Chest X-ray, PA view. Patient: 66 years old, sex F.
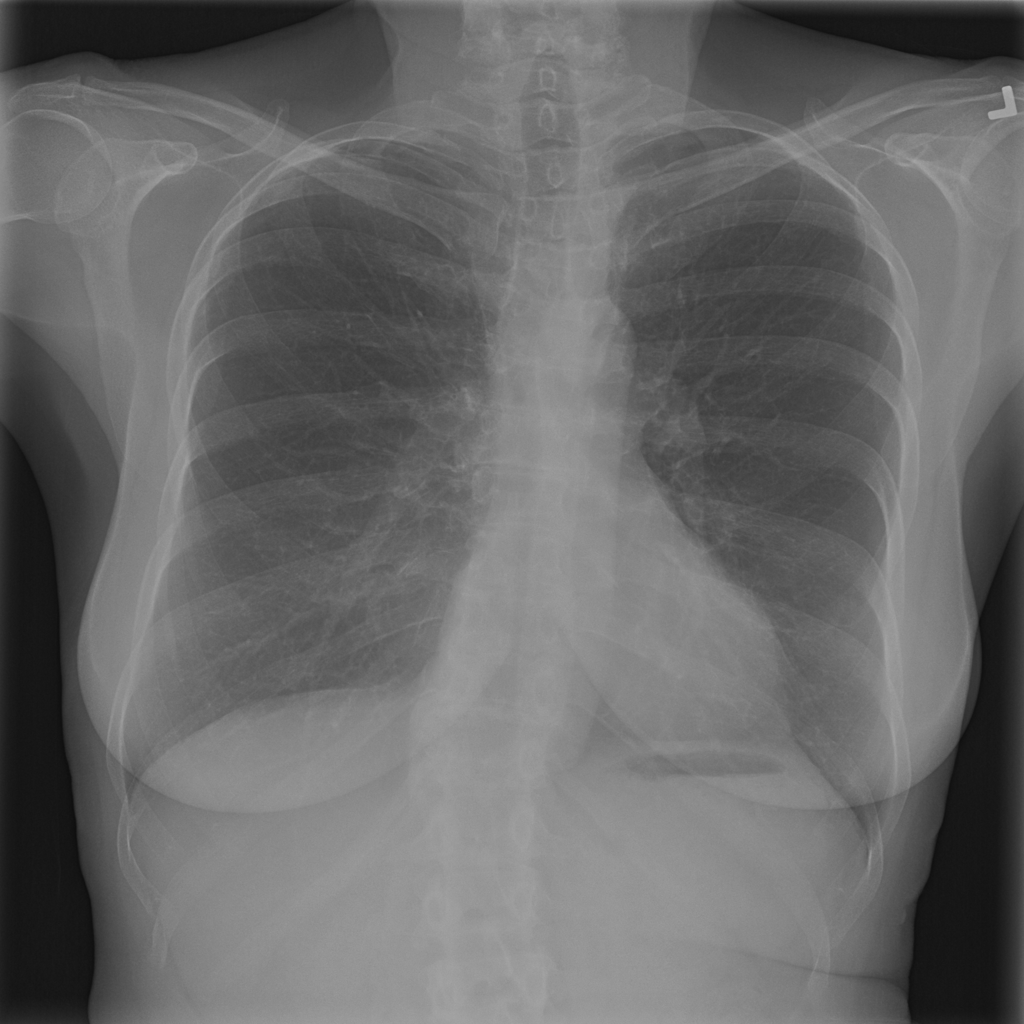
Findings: No Finding